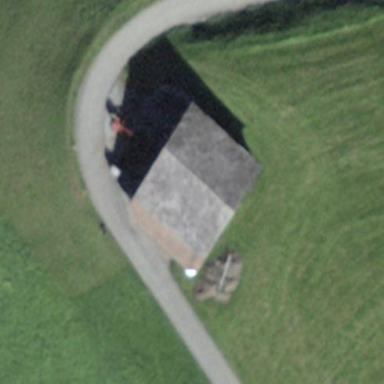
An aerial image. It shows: Barn.